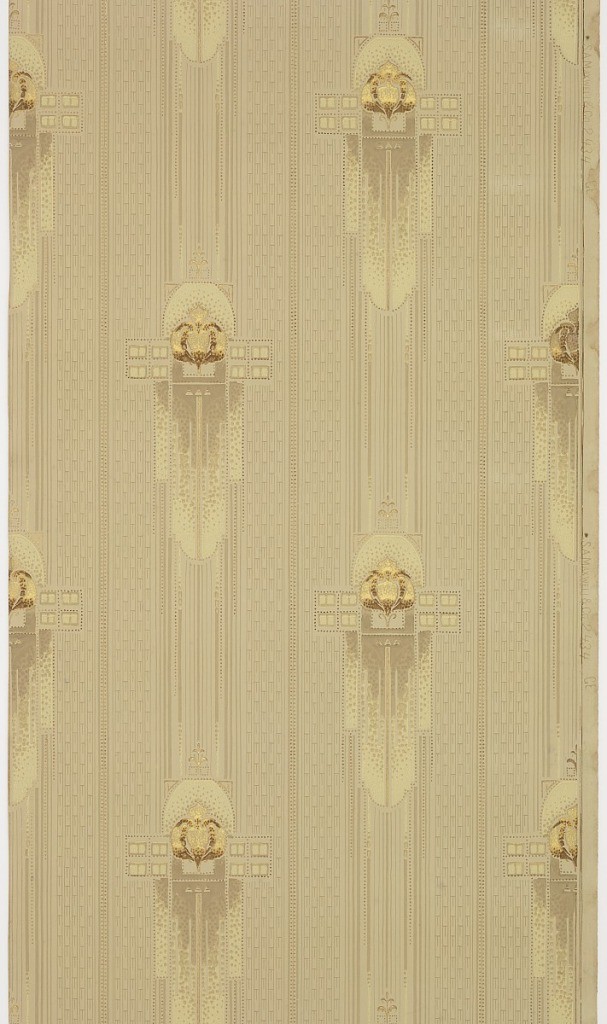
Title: Sidewall
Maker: Maxwell & Co., S.A., Chicago, Illinois, USA
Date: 1905–1915
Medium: Machine-printed paper
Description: Medallion stripe pattern with each medallion containing a stylized floral motif, possibly a tulip. Printed in yellow, brown and tan on a light tan ground.